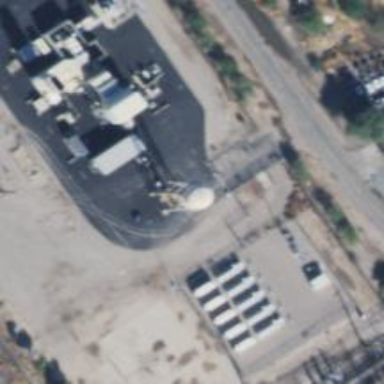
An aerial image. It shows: Water tower that is man-made.